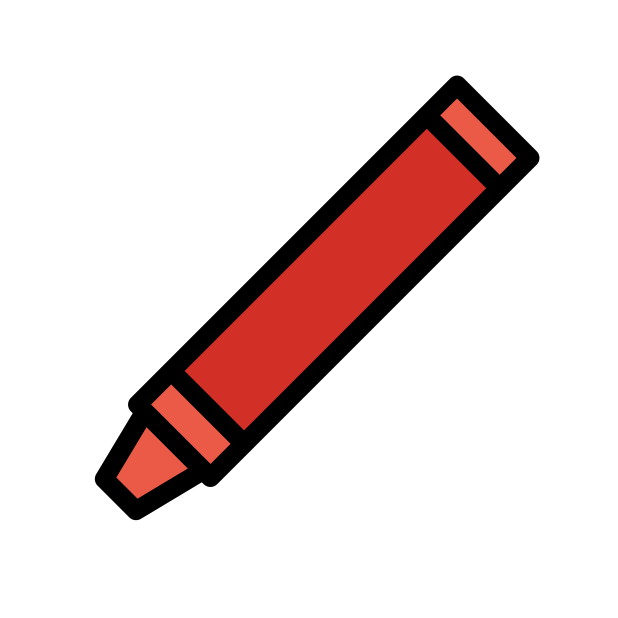
Emoji: 🖍
Name: lower left crayon
Unicode: 0x1f58d